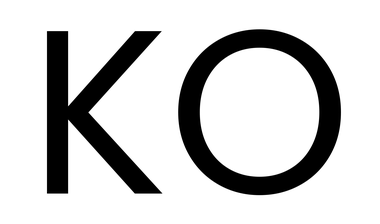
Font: Poppins-Regular